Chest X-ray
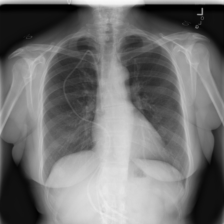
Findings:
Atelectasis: negative
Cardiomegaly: negative
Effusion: negative
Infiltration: negative
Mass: negative
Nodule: negative
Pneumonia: negative
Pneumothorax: negative
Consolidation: negative
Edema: negative
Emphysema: negative
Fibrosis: negative
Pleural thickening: negative
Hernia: negative